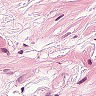
Metastatic tissue present: no